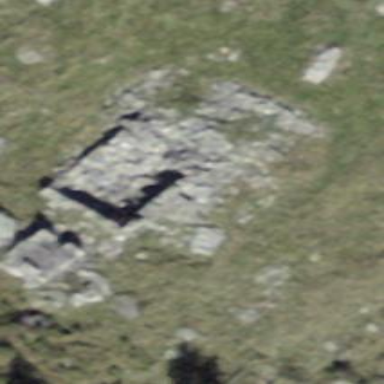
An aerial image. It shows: Historic building in ruins.